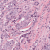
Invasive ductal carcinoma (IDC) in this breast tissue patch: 1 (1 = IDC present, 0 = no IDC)